Interaction volume radius: 5 \u00c5
Interaction volume height: 10 \u00c5
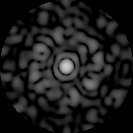
Disorder parameter: 0.7463